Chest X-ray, PA view. Patient: 63 years old, sex M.
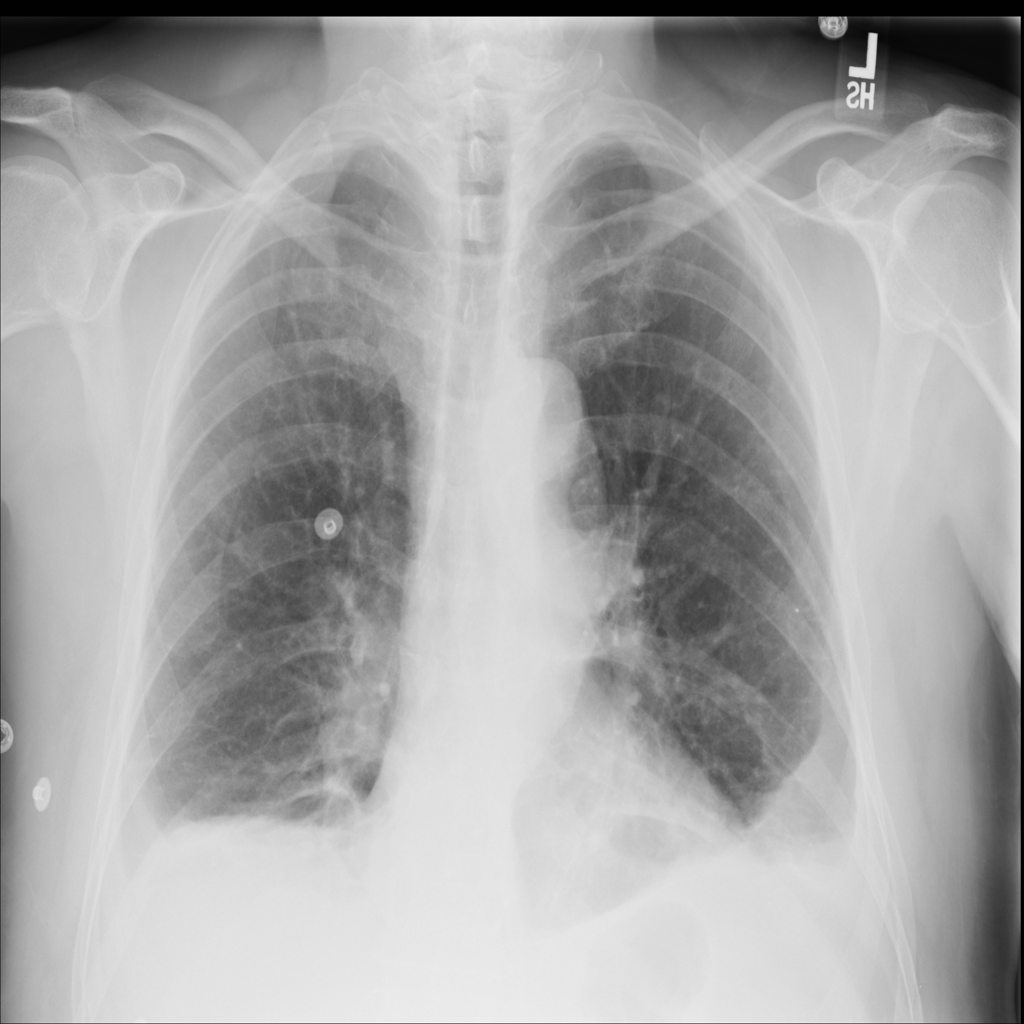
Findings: No Finding